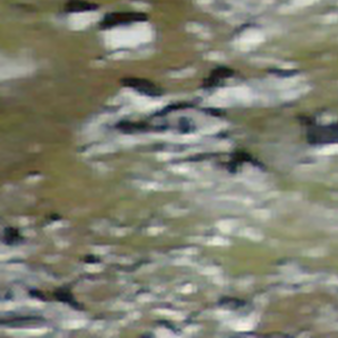
Label: bouldering_area